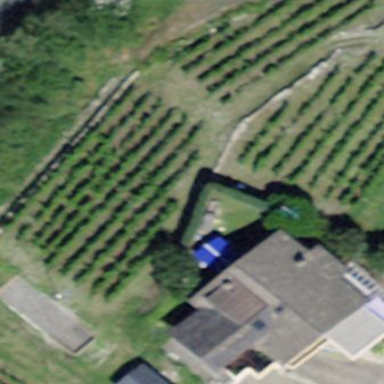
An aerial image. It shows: Vineyard growing grapes.